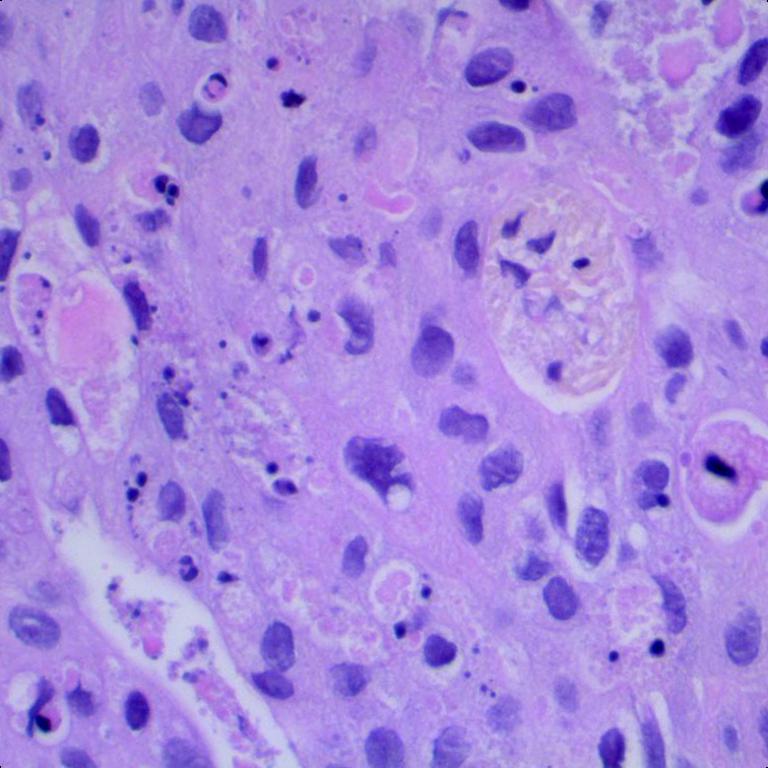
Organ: lung
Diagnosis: squamous carcinomas